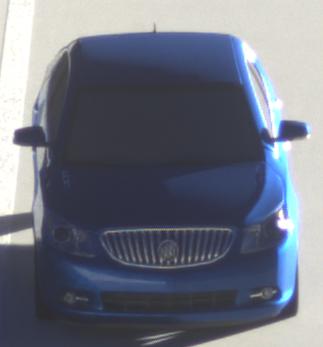
Make: Buick
Model: LaCrosse
Detailed model: Gen. 2
Model produced from: 2009
Model produced until: 2016
Doors: 4
Color: blue
Road condition: dry road
Daytime: sunrise or sunset
Contrast: high contrast